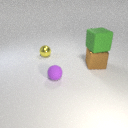
small purple rubber sphere to the right of small yellow metal sphere